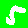
Digit: 5